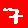
Digit: 7